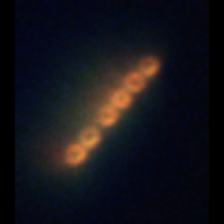
Taxon: Skeletonema
Group: Diatoms